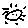
Label: sun